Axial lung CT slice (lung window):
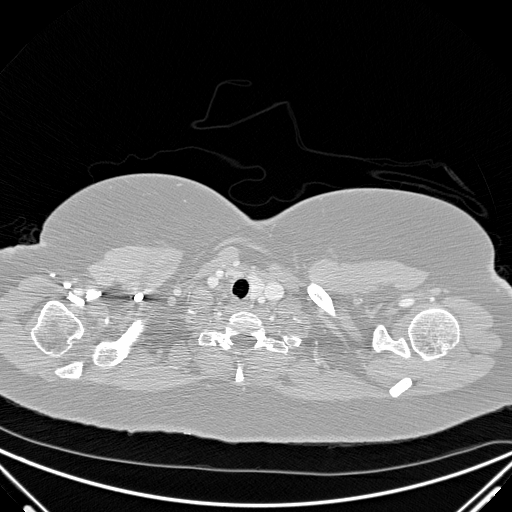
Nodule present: no